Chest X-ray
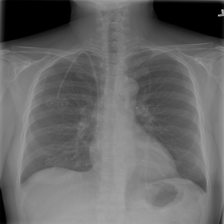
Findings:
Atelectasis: negative
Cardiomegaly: negative
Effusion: negative
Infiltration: negative
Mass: negative
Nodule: negative
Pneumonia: negative
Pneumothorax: negative
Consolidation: negative
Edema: negative
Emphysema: negative
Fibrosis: negative
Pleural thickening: negative
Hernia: negative